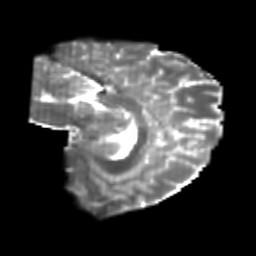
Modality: T2w
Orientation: sagittal
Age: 23
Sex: female
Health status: healthy
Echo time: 0.074 s